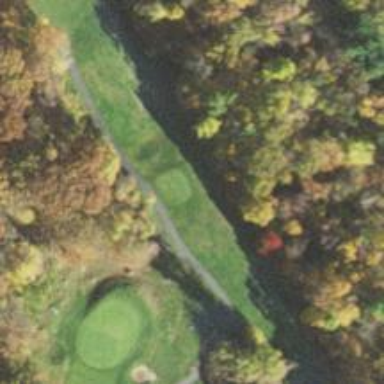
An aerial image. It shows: Golf tee.